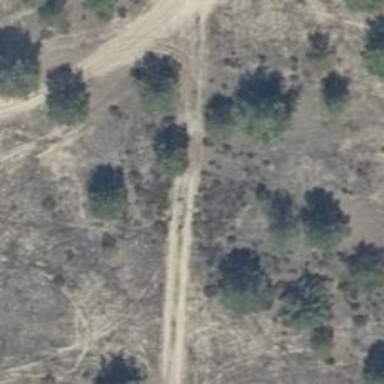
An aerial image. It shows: Sandy path.